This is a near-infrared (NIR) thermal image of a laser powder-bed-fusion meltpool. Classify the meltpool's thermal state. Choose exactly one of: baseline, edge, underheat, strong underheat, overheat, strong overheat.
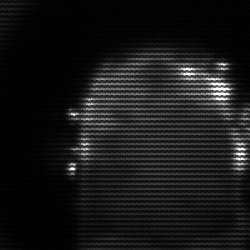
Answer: baseline